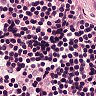
Metastatic tissue present: no